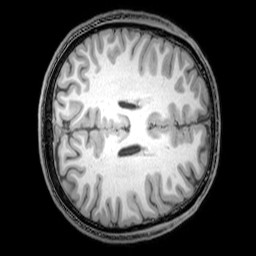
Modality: T1w
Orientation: axial
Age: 20
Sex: male
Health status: healthy
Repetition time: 0.081 s
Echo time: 0.037 s